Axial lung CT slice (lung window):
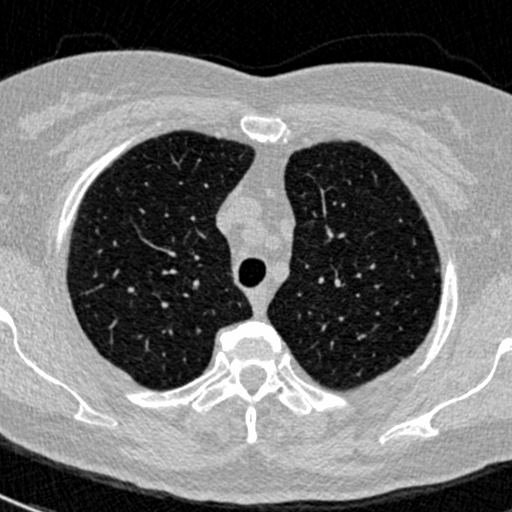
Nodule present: no